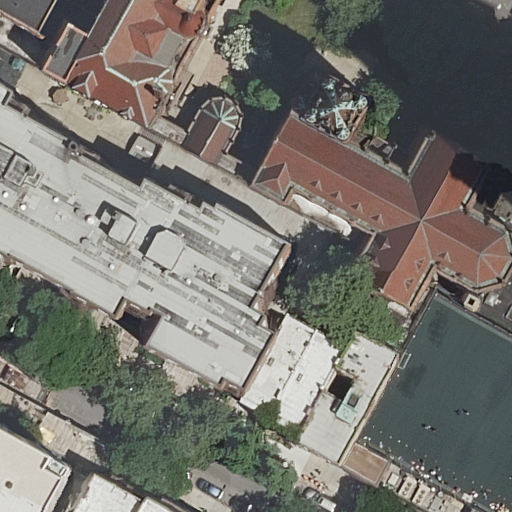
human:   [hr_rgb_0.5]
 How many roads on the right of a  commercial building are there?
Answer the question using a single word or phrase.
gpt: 0

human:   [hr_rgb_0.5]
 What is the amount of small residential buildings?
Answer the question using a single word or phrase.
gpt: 3

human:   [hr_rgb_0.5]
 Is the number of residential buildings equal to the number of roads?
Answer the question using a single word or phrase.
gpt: no

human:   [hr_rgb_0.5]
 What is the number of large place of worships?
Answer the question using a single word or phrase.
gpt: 0

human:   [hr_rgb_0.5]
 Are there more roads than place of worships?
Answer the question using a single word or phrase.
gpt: yes

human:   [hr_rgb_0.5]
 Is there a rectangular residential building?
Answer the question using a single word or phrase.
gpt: yes

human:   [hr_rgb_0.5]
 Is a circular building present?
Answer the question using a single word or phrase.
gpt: no

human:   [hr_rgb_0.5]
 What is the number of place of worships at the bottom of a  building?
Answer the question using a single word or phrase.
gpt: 1

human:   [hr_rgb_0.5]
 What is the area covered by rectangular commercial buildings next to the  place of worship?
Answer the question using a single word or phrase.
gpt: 0m2

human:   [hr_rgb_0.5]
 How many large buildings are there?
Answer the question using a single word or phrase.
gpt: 2

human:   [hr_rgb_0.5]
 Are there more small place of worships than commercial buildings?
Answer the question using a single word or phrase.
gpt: no

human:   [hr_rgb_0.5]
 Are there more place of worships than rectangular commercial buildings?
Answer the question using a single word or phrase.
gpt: yes

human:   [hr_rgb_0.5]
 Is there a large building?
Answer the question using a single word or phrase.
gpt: yes

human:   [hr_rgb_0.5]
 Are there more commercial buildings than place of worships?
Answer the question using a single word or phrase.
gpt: no

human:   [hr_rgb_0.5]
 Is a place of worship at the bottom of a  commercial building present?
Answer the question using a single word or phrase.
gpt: no

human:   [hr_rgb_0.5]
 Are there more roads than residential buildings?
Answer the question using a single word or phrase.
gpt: no

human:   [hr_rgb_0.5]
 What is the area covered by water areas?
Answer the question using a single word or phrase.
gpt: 0m2

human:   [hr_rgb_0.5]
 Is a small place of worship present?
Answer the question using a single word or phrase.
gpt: no

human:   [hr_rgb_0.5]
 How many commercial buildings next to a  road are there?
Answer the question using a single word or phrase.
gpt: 0

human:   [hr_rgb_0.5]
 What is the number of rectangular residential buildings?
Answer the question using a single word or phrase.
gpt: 6

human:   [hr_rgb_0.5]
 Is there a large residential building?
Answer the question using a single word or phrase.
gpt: yes

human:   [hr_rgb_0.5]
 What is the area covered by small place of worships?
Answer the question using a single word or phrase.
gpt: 0m2

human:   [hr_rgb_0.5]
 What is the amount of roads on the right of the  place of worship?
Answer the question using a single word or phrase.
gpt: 0

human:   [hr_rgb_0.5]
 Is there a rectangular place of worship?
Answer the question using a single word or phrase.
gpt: no

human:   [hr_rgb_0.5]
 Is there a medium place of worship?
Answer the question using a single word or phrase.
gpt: yes

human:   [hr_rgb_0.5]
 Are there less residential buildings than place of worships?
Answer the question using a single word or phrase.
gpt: no

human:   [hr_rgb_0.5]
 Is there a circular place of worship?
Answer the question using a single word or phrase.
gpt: no

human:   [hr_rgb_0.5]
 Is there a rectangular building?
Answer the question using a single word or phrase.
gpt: yes

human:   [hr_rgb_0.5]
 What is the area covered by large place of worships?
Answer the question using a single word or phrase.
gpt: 0m2

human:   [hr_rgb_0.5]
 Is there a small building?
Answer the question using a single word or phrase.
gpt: yes

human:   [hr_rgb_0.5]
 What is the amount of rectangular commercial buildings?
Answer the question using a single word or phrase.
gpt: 0

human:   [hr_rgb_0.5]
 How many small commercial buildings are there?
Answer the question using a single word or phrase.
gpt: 0

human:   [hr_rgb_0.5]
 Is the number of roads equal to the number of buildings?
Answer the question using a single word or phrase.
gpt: no

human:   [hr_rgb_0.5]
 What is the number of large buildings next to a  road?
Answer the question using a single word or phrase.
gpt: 2

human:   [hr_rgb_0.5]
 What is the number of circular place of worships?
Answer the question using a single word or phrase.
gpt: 0

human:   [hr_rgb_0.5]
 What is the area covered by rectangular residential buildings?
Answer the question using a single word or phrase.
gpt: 777m2